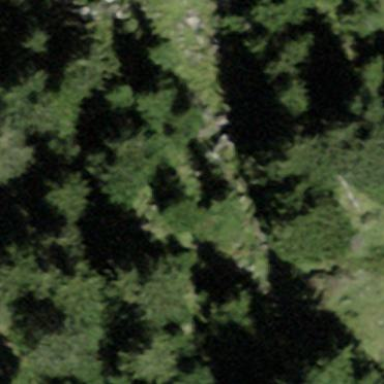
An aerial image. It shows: Forest area.